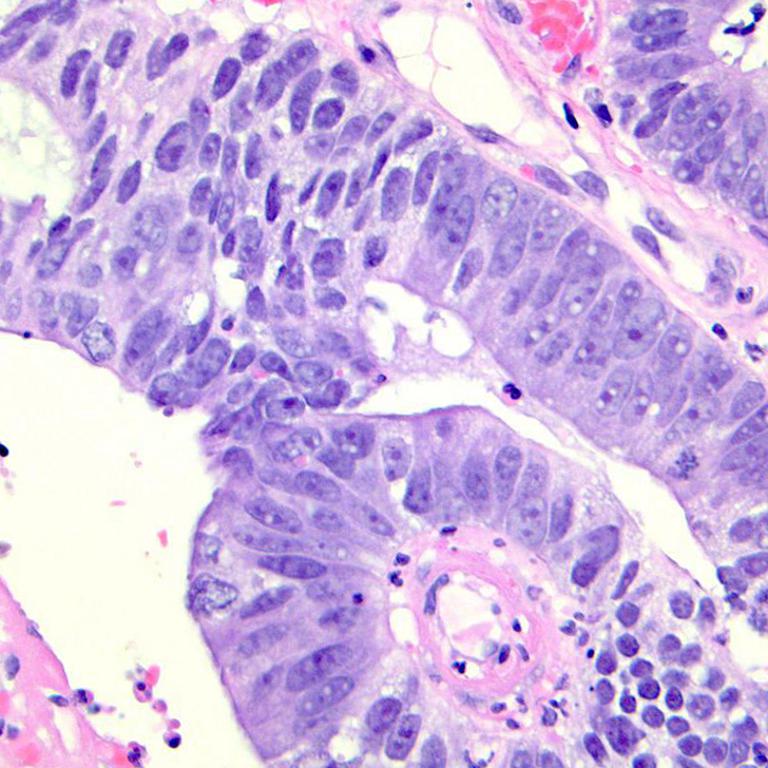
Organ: colon
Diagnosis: adenocarcinomas